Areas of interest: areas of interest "Industrial"
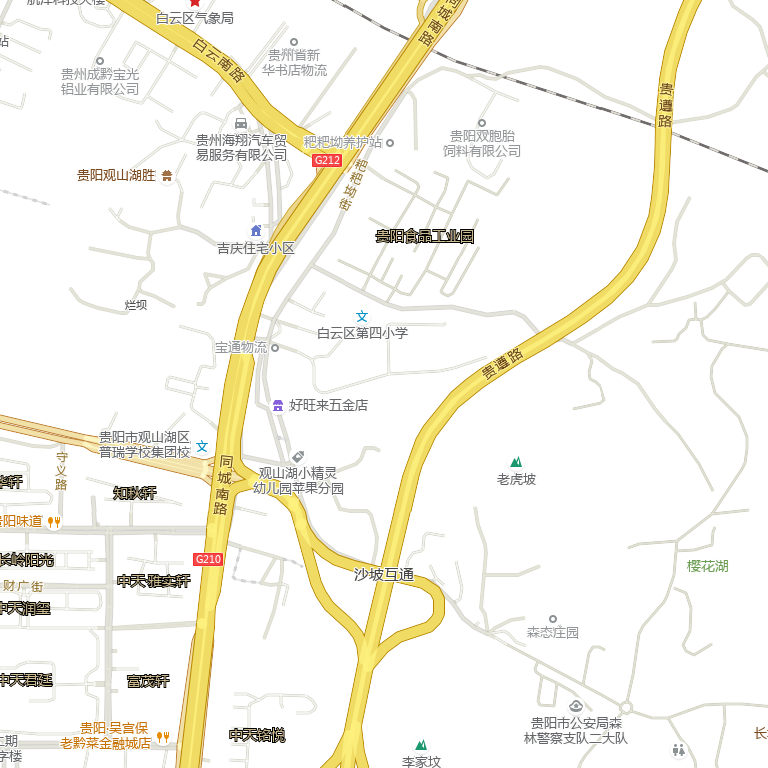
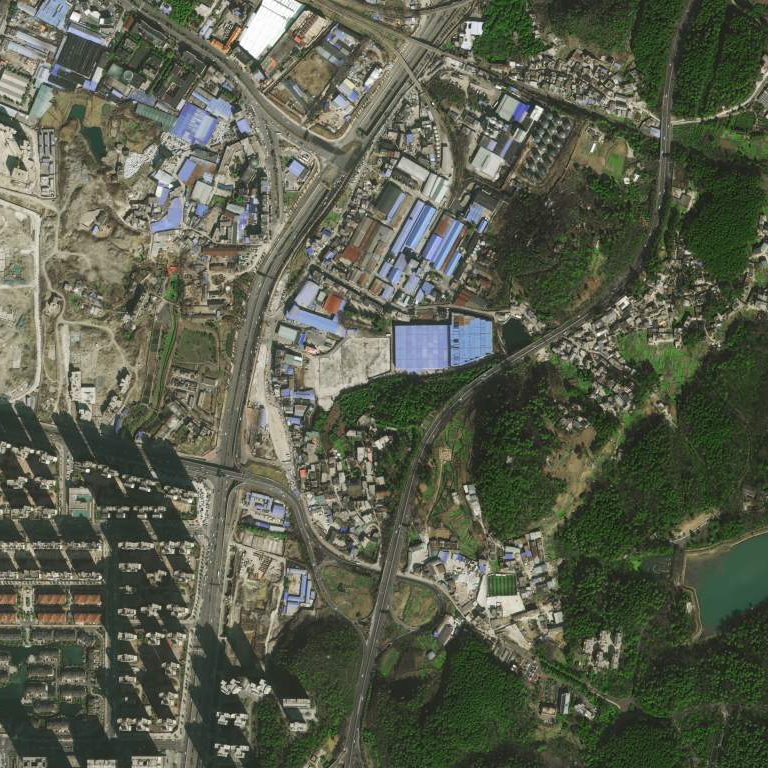